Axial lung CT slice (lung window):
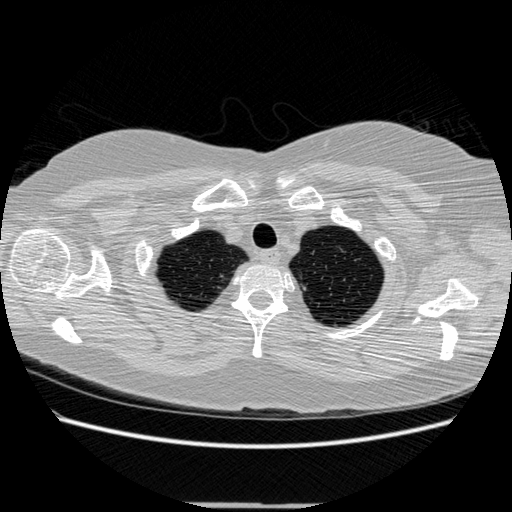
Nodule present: no